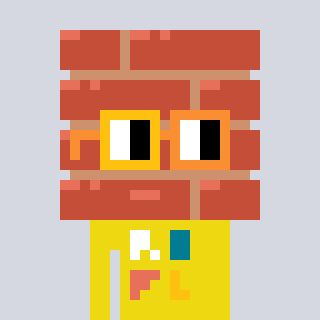
a pixel art character with square yellow and orange glasses, a wall-shaped head and a yellow-colored body on a cool background